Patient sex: M
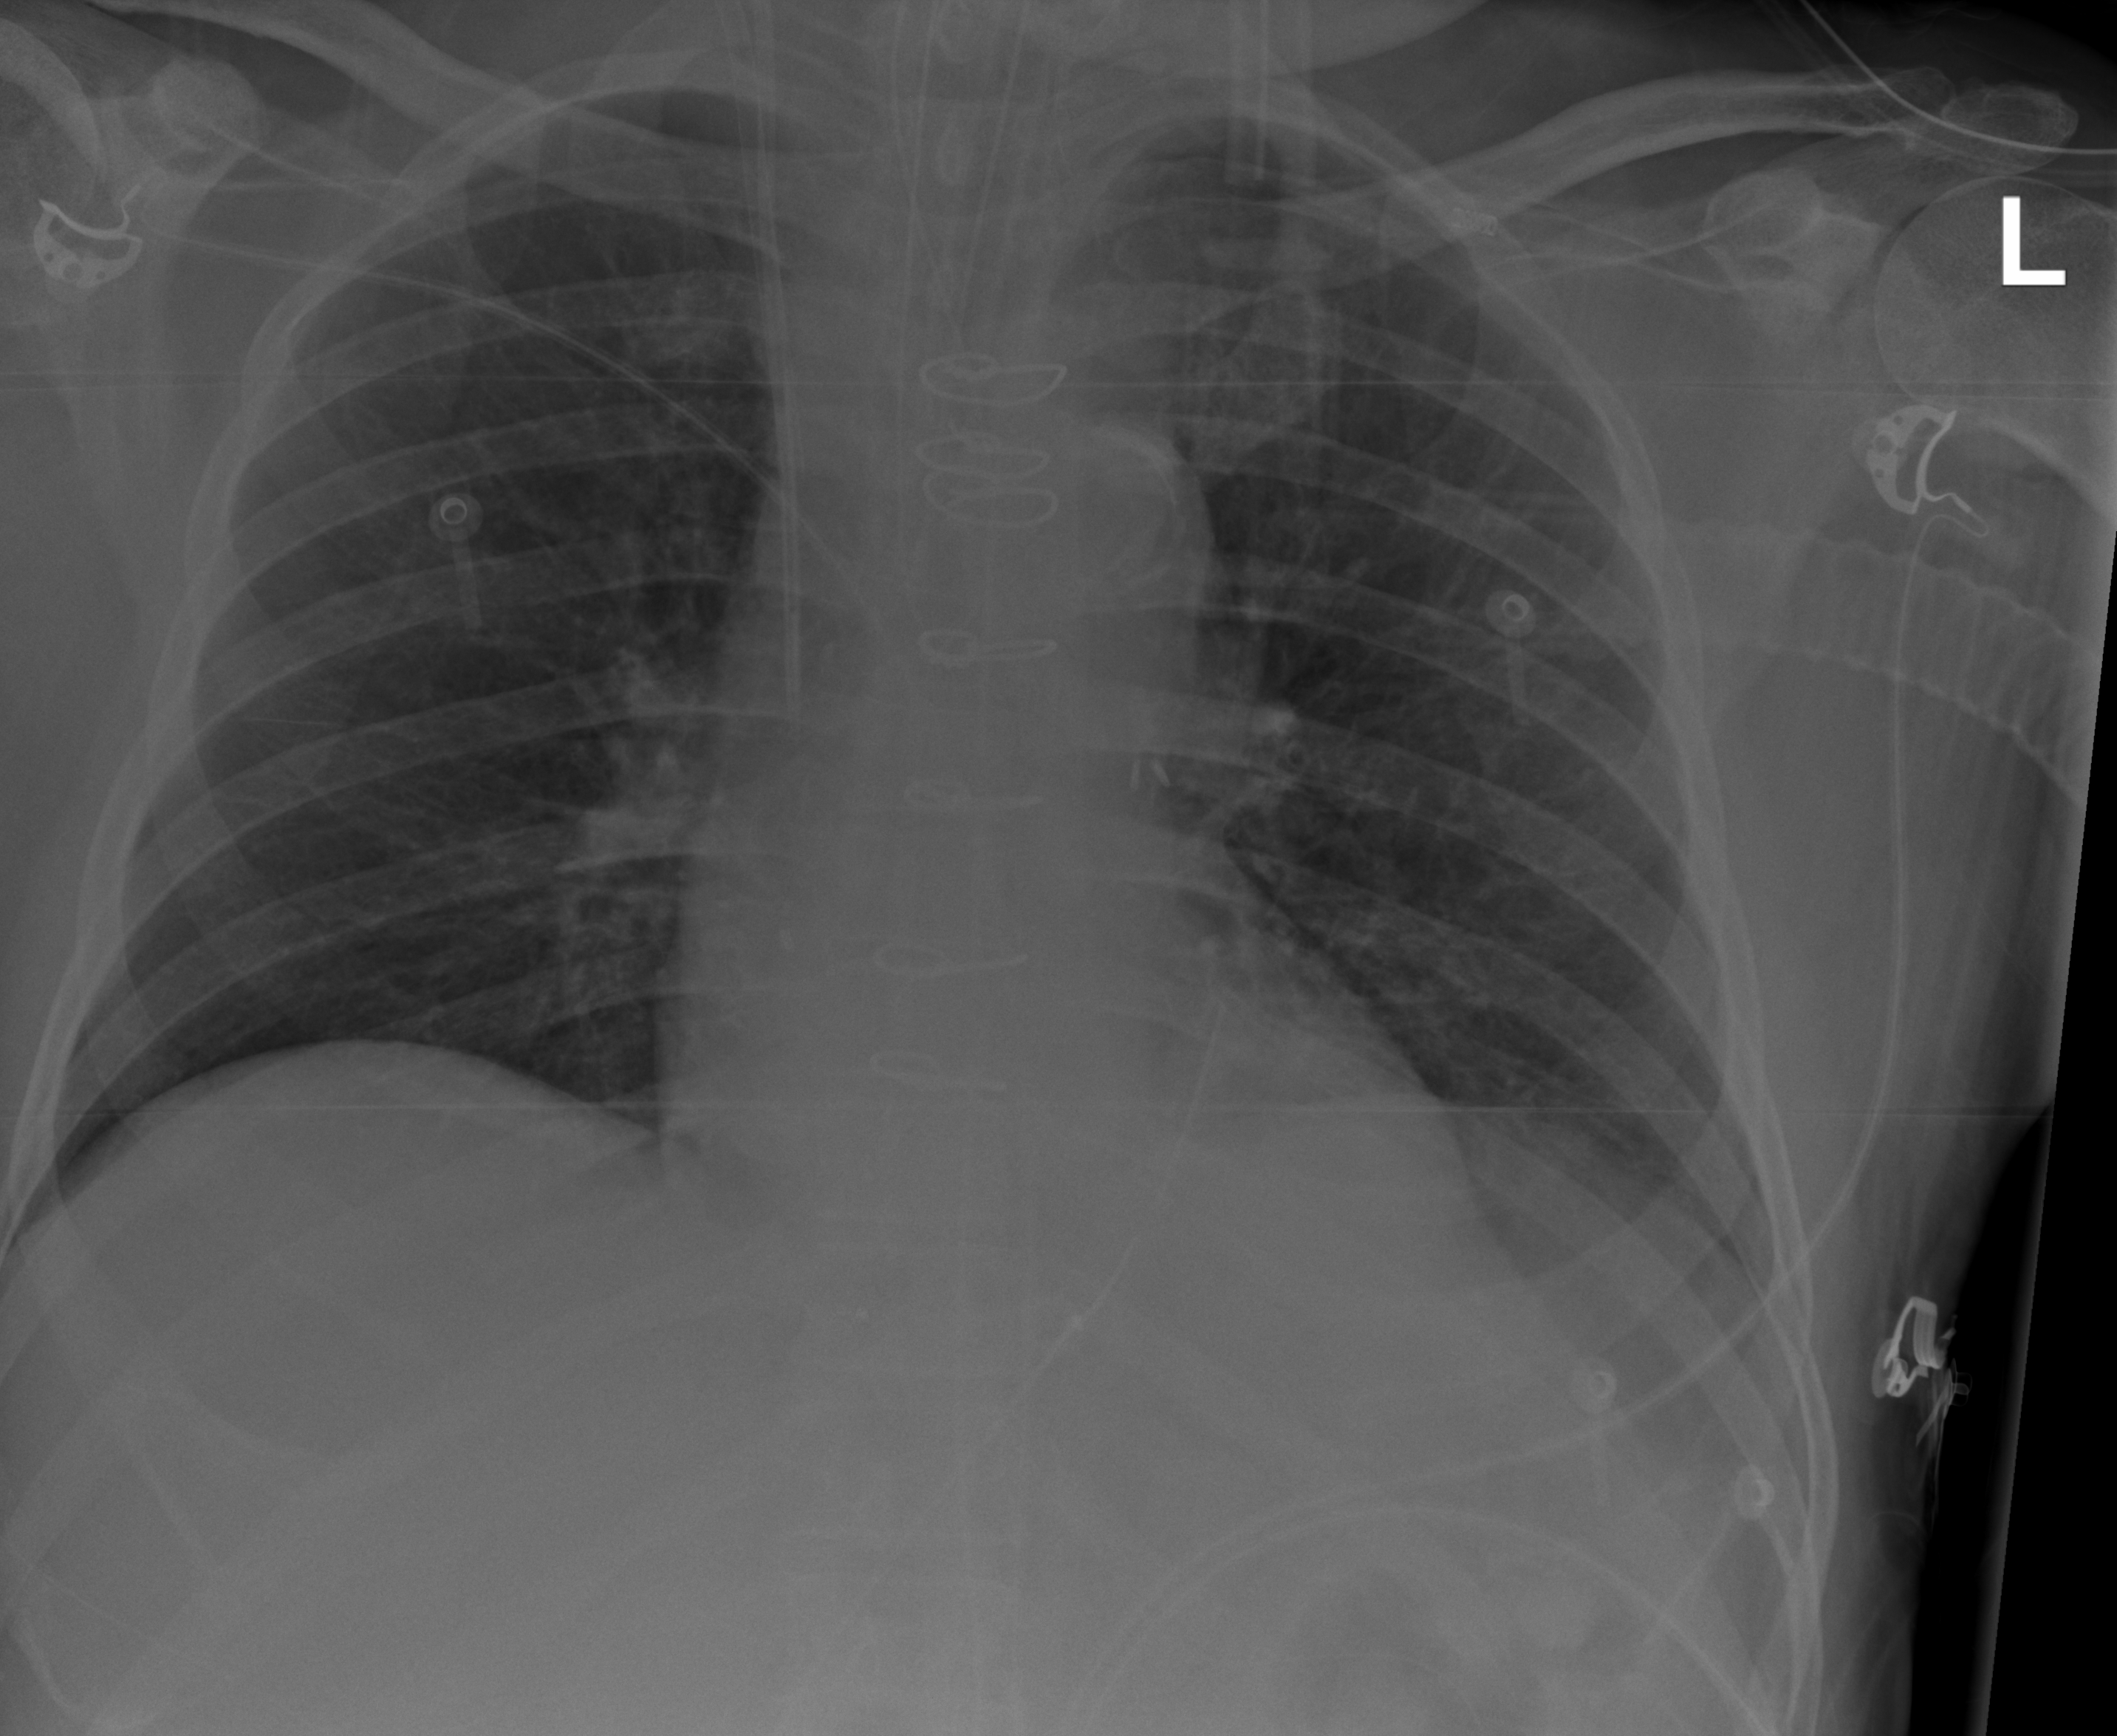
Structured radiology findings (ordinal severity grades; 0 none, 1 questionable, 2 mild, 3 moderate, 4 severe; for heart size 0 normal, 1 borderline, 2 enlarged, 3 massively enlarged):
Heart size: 0
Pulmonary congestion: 0
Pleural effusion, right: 0
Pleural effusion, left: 2
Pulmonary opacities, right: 0
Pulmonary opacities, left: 0
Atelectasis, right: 0
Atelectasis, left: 2